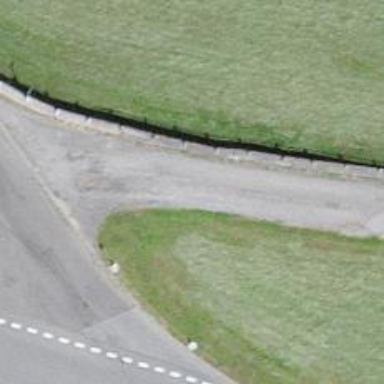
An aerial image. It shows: Well-maintained track road of grade 1.